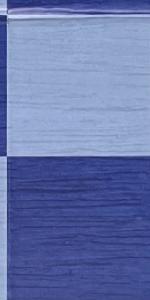
Label: Empty